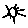
Label: sun